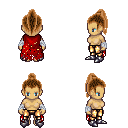
a pixel art fantasy rpg character, female body template, human, tanned skin, red tattered cape, gold greaves, brown long topknot hairstyle, white cloth bandages, metal boots, four views (front, back, left, right), 2x2 character sprite sheet, small pixel art, hard edges, no anti-aliasing